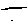
Label: line